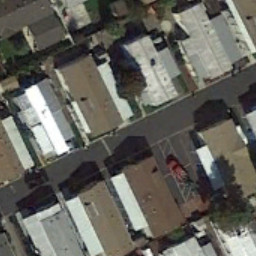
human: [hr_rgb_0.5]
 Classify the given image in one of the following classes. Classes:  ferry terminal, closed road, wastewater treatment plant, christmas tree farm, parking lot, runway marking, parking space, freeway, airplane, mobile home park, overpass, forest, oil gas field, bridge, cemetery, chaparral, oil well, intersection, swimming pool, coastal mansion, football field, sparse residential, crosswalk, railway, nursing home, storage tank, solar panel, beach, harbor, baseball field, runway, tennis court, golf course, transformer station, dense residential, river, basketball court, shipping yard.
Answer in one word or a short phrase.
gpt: mobile home park